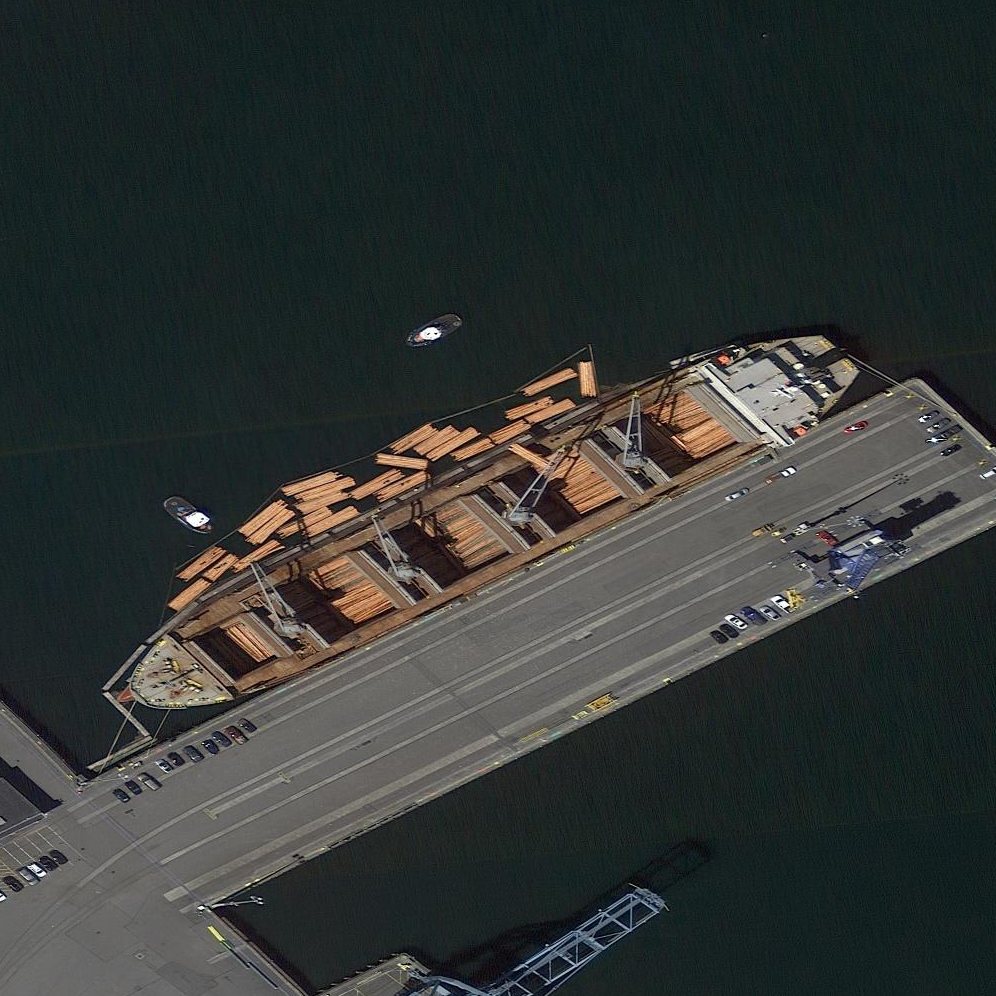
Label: civil